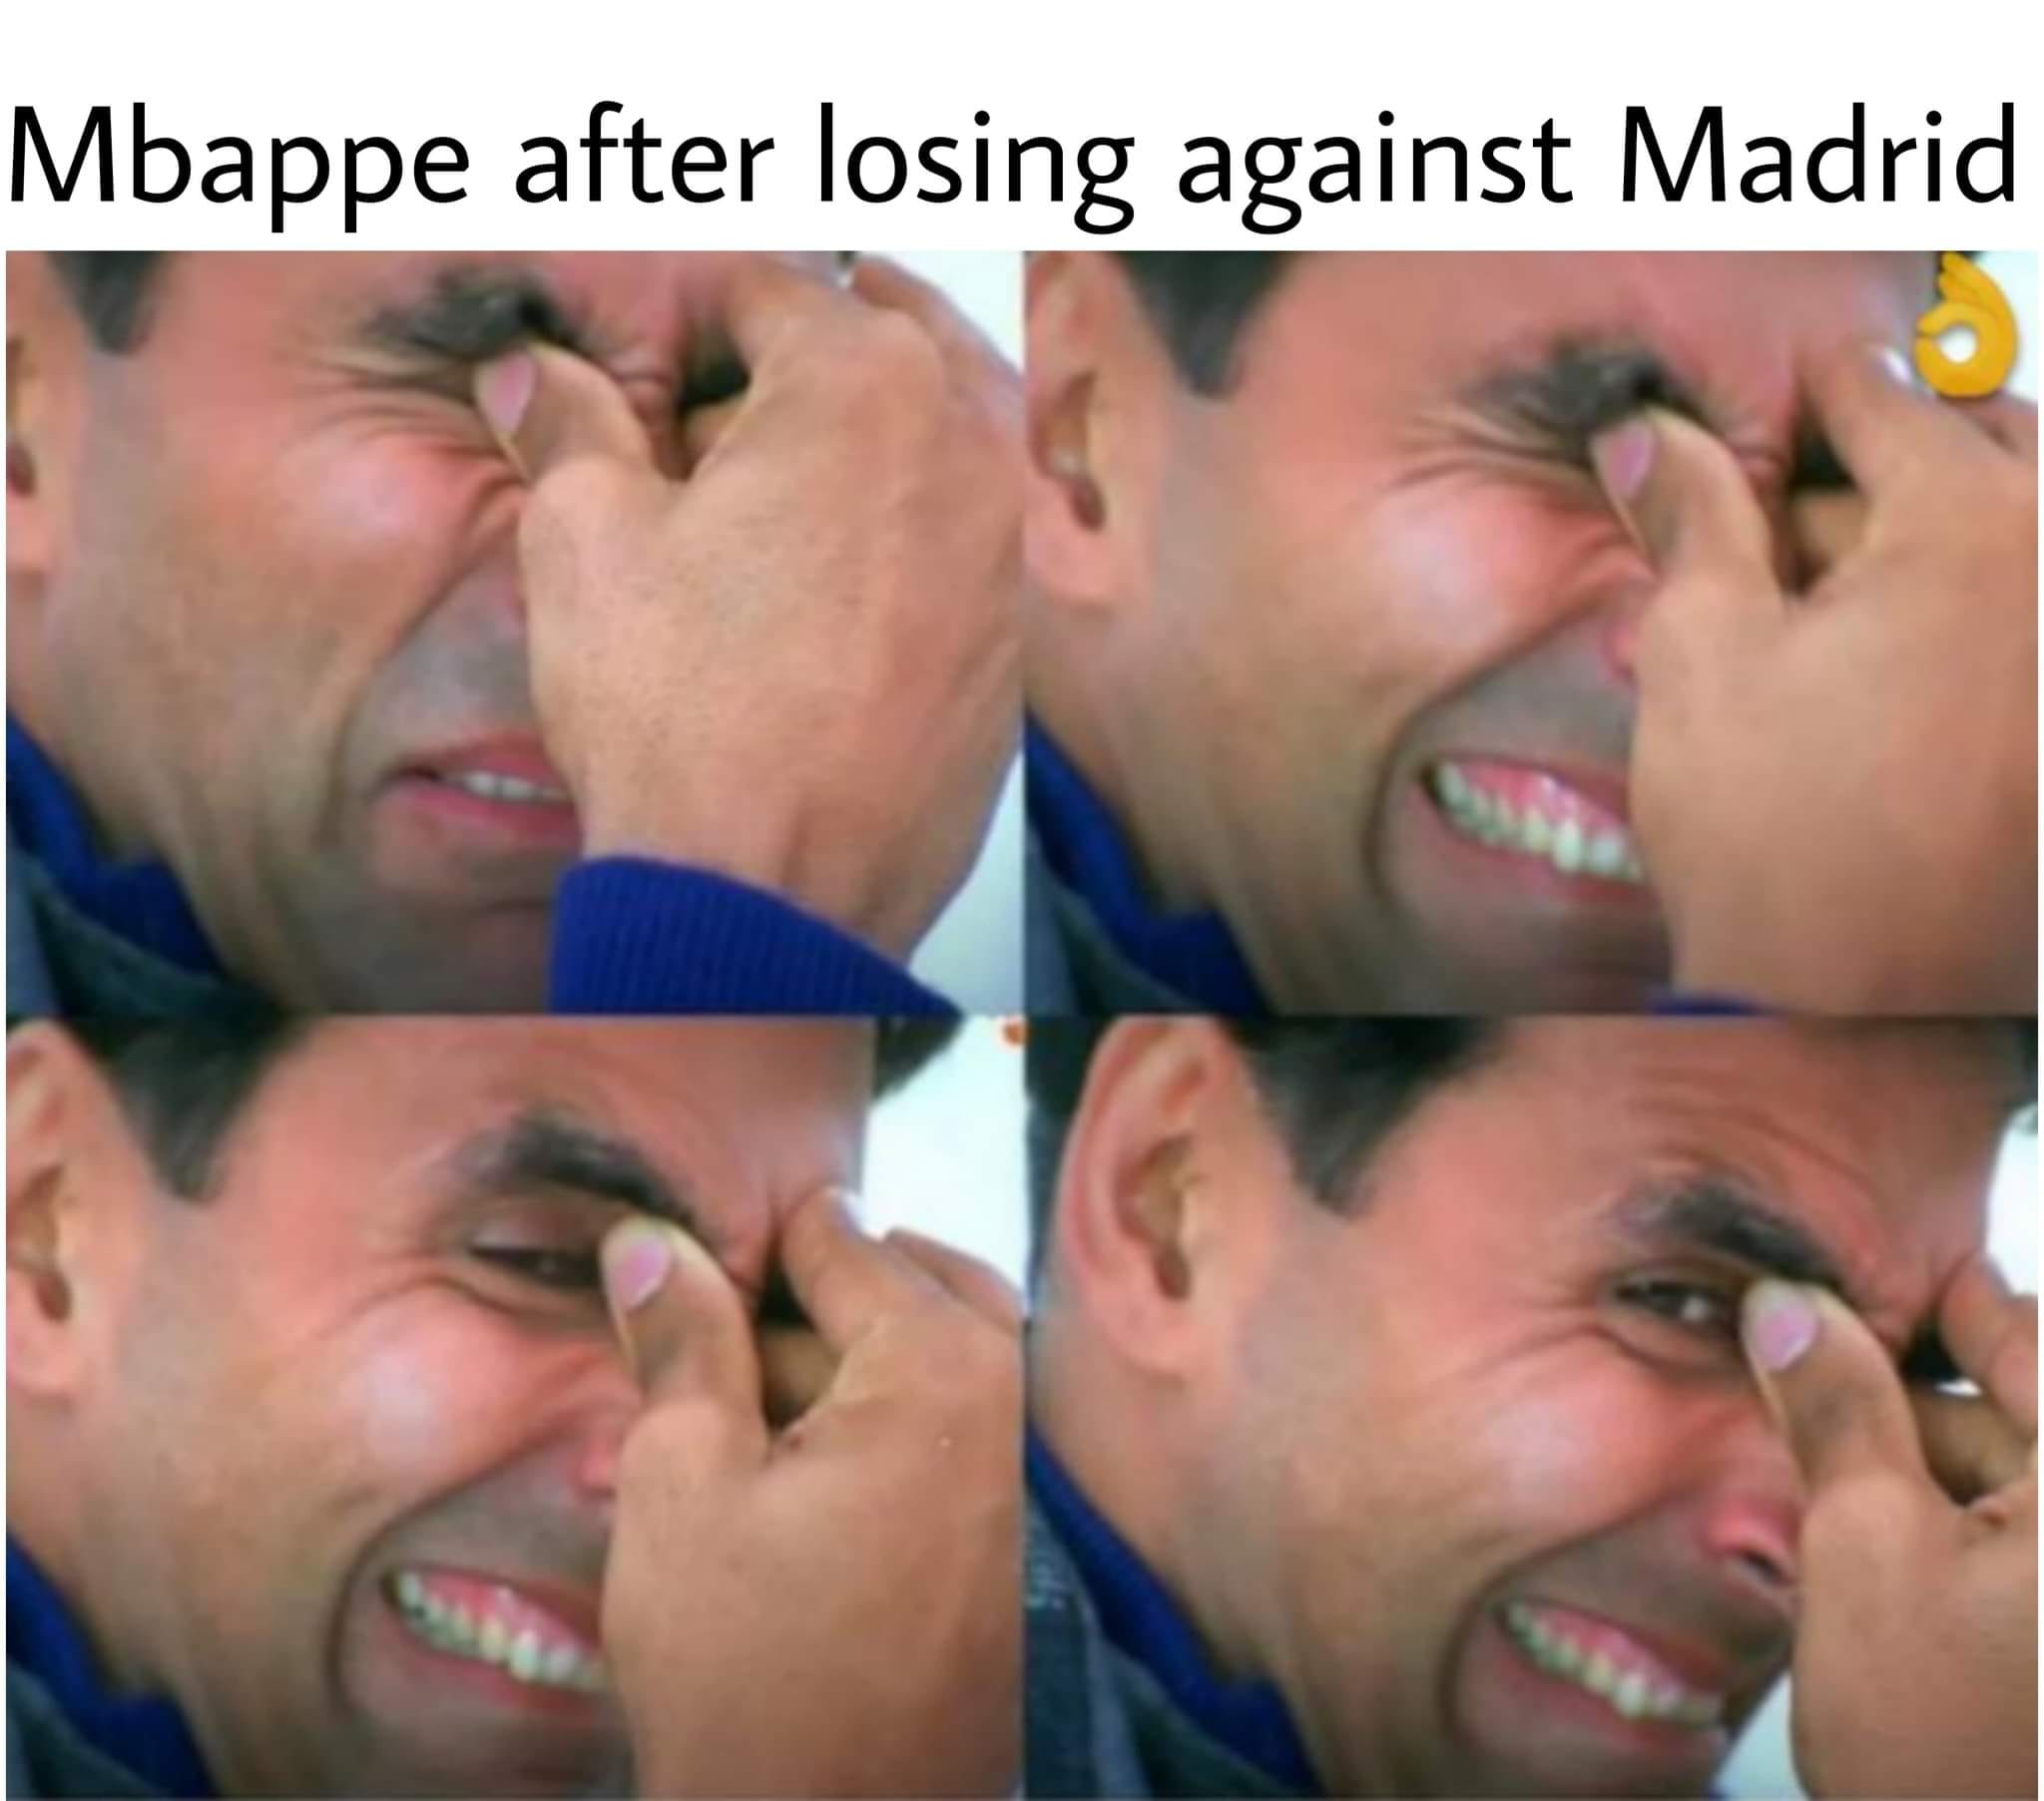
Caption: Mbappe after losing against Madrid
Label: non-hate